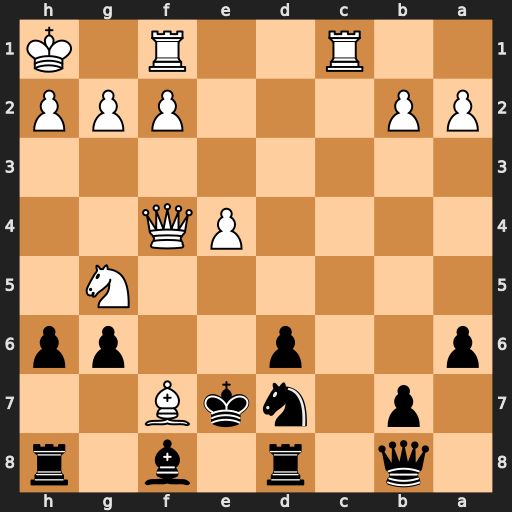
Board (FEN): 1q1r1b1r/1p1nkB2/p2p2pp/6N1/4PQ2/8/PP3PPP/2R2R1K
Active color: b
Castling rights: -
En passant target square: -
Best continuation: hxg5 Qxg5+ Kxf7